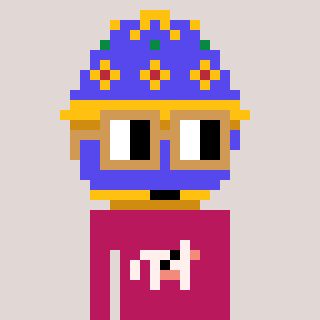
a pixel art character with square brown glasses, a faberge-shaped head and a darkpink-colored body on a warm background